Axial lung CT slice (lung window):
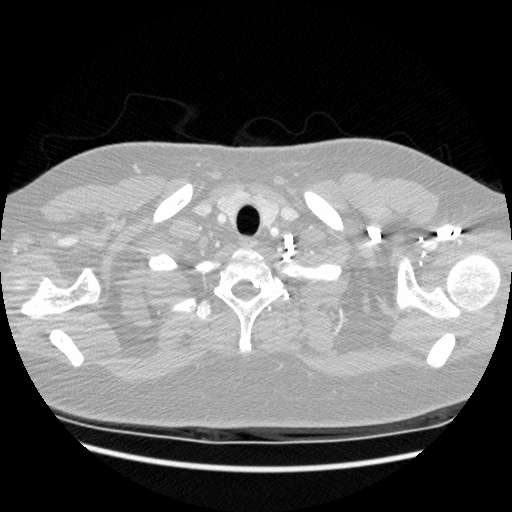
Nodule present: no